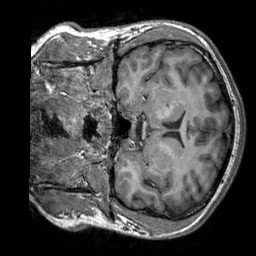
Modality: T1w
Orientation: coronal
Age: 22
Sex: male
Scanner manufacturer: siemens
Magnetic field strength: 3 T
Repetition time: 2.3 s
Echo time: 0.00303 s